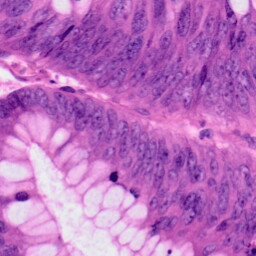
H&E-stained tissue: Colon